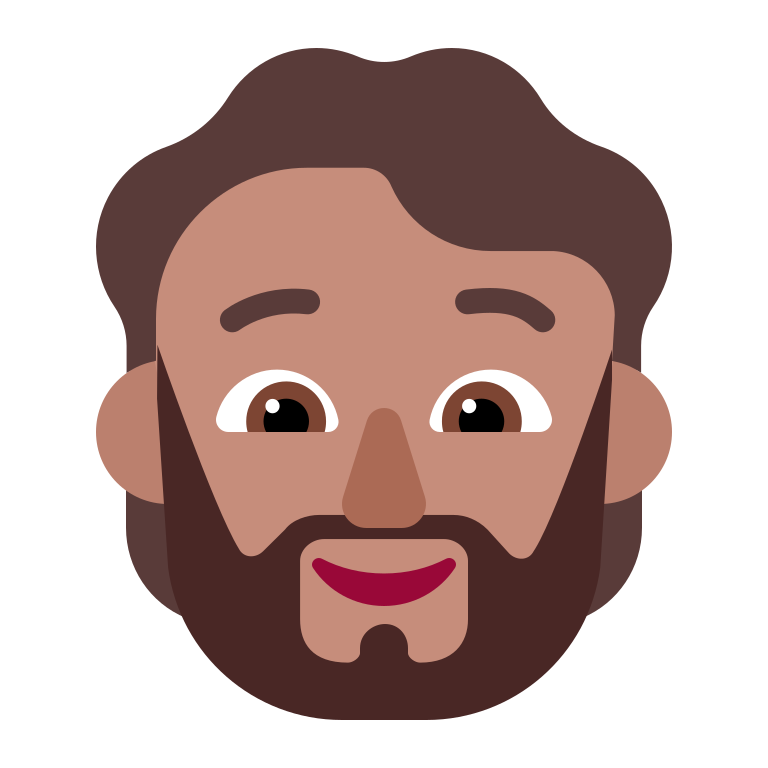
person beard flat